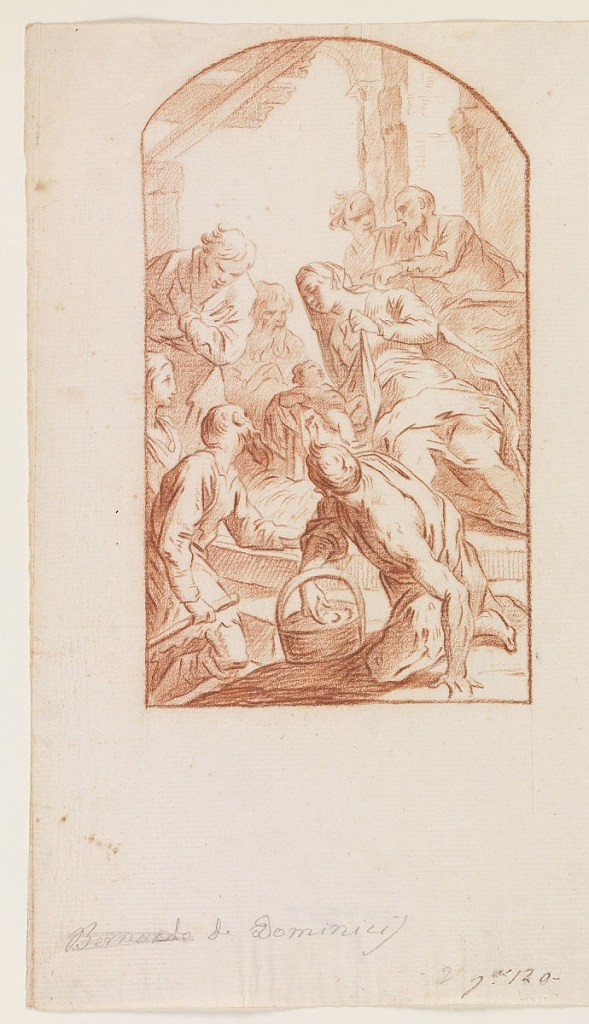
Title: The Adoration of the Shepherds
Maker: Antonio de' Dominici, Italian, ca. 1730–after 1800
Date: ca. 1730
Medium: Red chalk on cream laid paper
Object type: Drawing
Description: In a rustic shelter, Mary is semi-reclining on a bed of straw, watching over the infant Christ in a cradle, surrounded by marvelling shepherds.